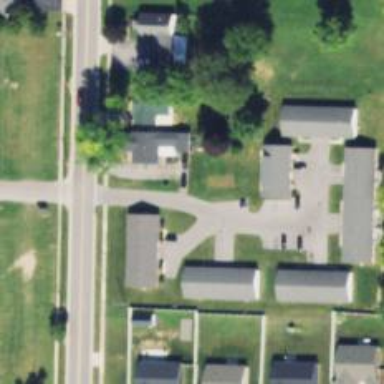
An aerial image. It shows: Asphalt road in residential area.